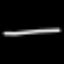
Label: line